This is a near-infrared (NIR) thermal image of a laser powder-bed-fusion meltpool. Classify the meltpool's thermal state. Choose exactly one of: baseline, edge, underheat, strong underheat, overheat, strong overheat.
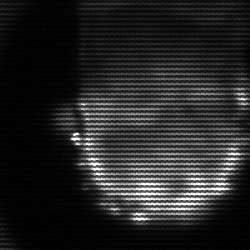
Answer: baseline